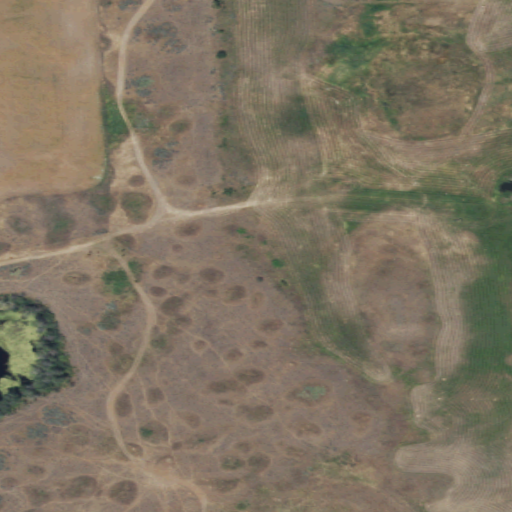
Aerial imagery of plain(s) in Washington named Tucker Prairie containing grassland, cultivated crops, evergreen forest, and woody wetlands